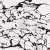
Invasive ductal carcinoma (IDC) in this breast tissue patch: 0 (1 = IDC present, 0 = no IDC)